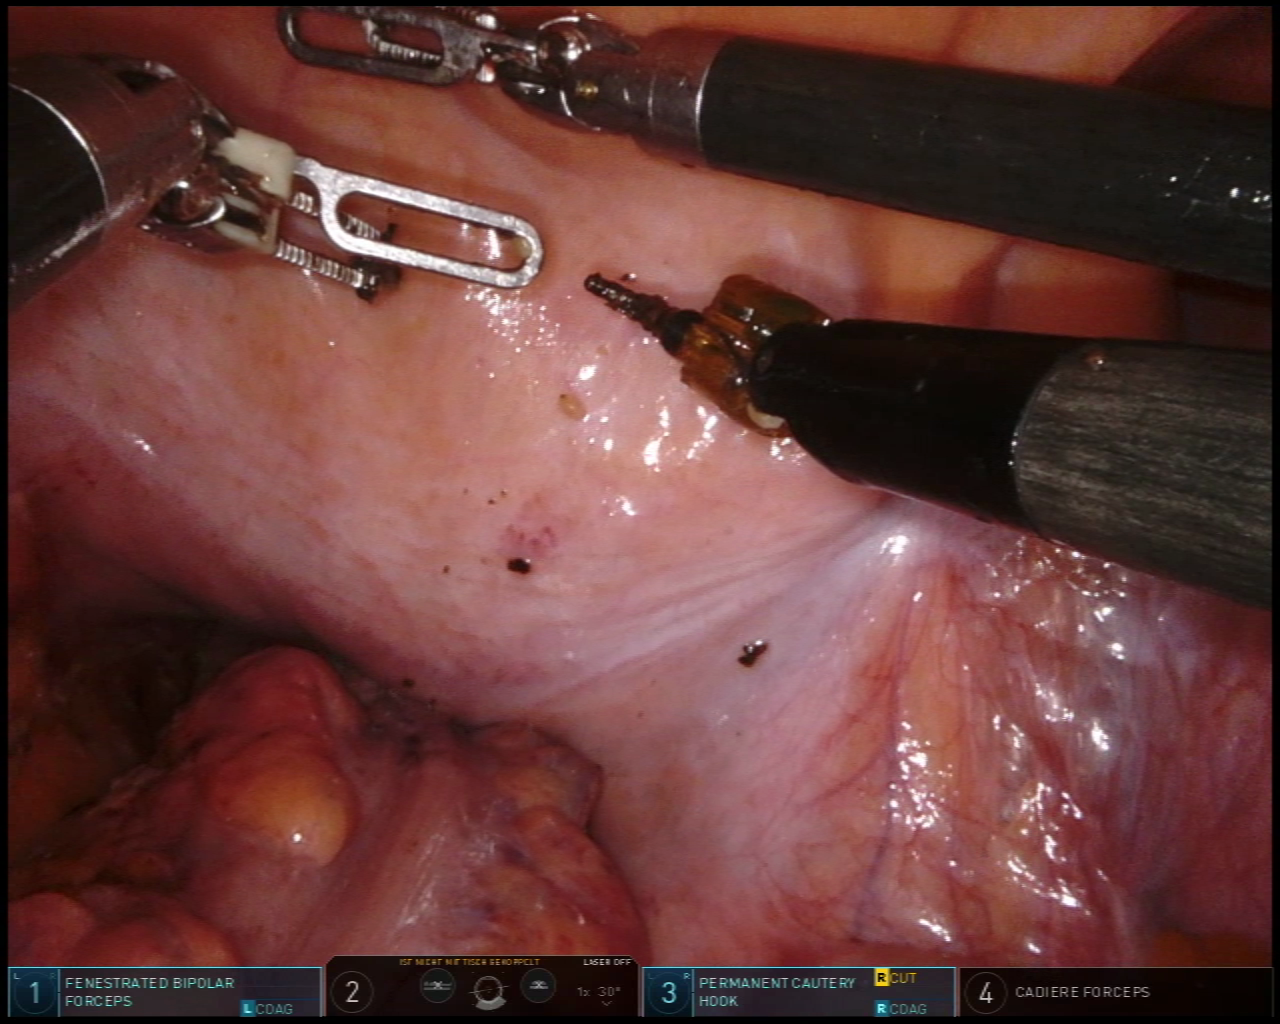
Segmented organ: colon
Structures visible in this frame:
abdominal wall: yes
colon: yes
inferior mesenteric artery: no
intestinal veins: no
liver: no
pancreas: no
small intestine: no
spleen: no
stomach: no
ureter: no
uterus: no
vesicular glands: no